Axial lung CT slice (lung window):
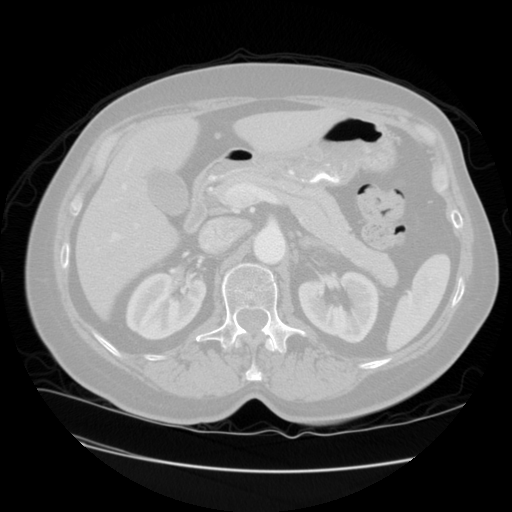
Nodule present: no